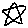
Label: star